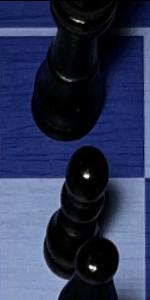
Label: Pawn_Black